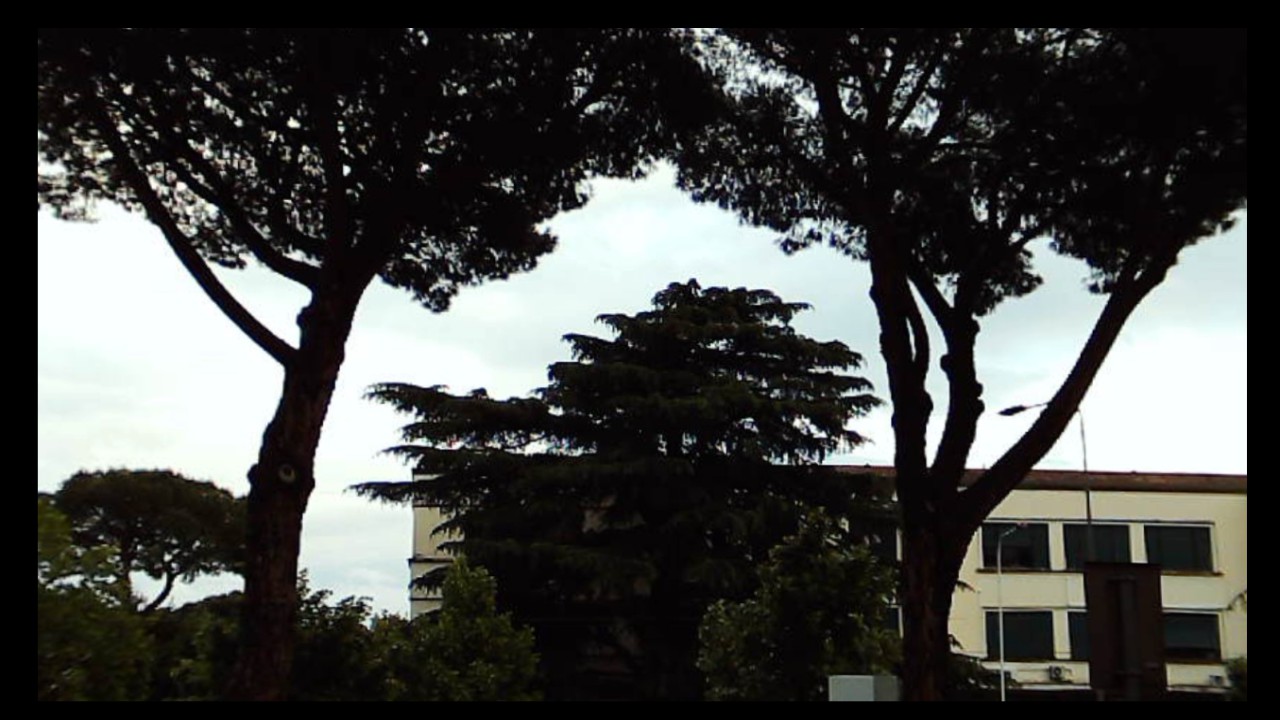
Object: DarwinFPV cineape20